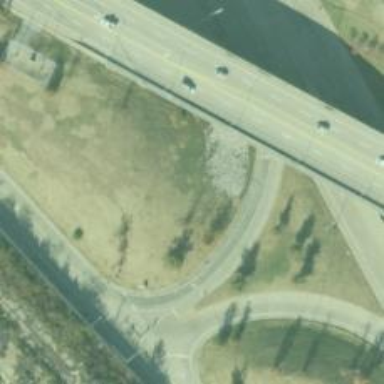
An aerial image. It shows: Trunk link highway.